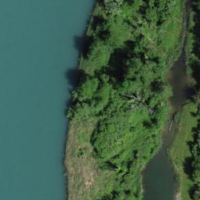
EUNIS habitat code: 25
Species observed at this site:
Myriophyllum spicatum